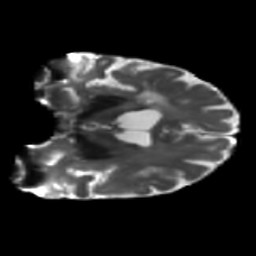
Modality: T2w
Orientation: coronal
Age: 68
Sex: female
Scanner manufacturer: siemens
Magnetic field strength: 3 T
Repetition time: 5.47 s
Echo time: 0.0854 s